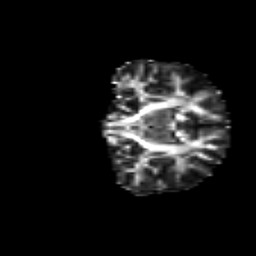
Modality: FA
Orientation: coronal
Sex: female
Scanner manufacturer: siemens
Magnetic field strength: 3 T
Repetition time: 5 s
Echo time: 0.071 s